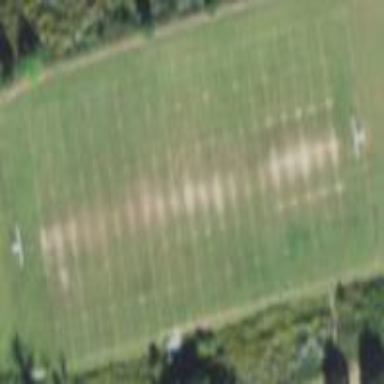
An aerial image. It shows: American football pitch for leisure and sport activities.